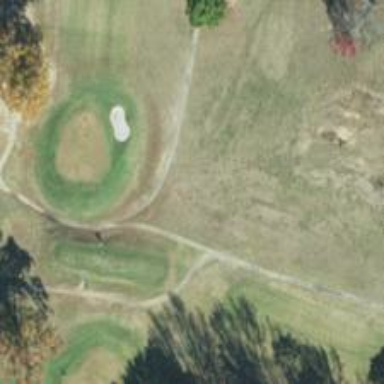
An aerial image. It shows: Pathway for golfing.